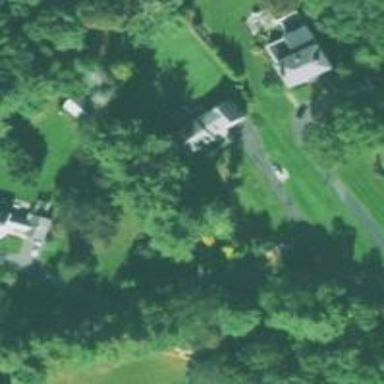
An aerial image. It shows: Driveway leading to service road.